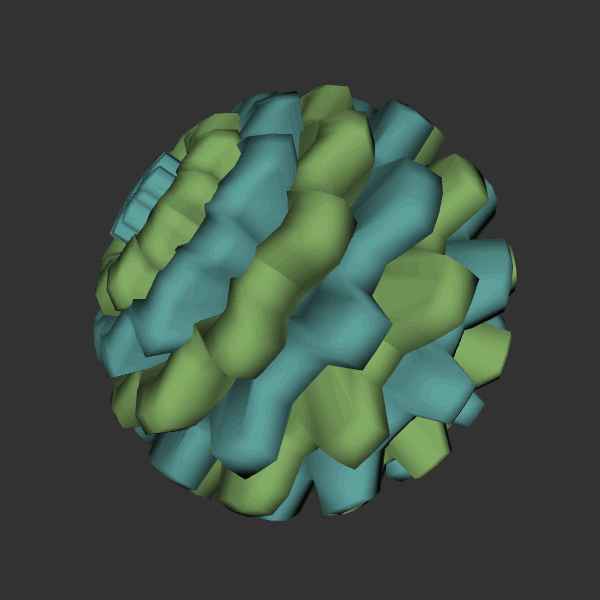
Background: dark